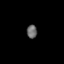
Tissue: skin
Cell type: Epithelial cells
Senescence score: 0.8544
Nuclear area (px): 134
Mean DAPI intensity: 105.09